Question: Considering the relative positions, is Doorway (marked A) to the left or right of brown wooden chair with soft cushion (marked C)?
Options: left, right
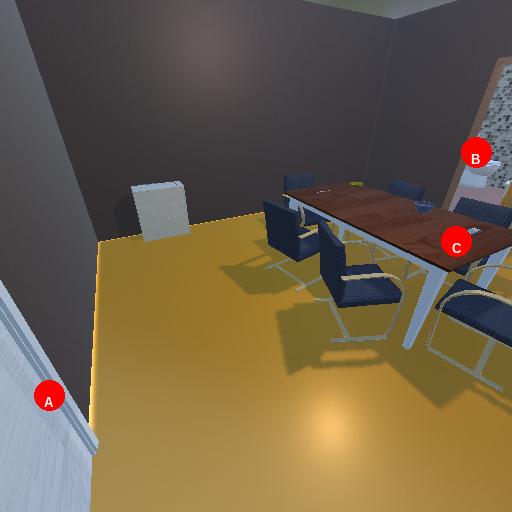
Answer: left